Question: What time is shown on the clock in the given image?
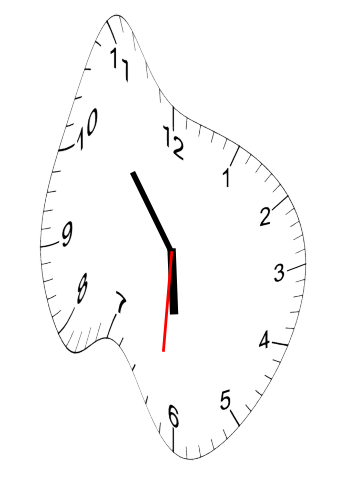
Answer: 05:53:31